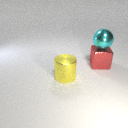
large cyan metal sphere above large red metal cube